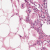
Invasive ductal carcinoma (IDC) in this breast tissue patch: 0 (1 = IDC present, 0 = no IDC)